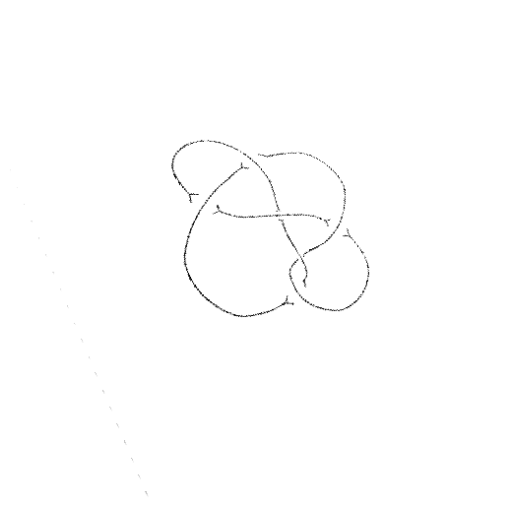
Crossing number: 6